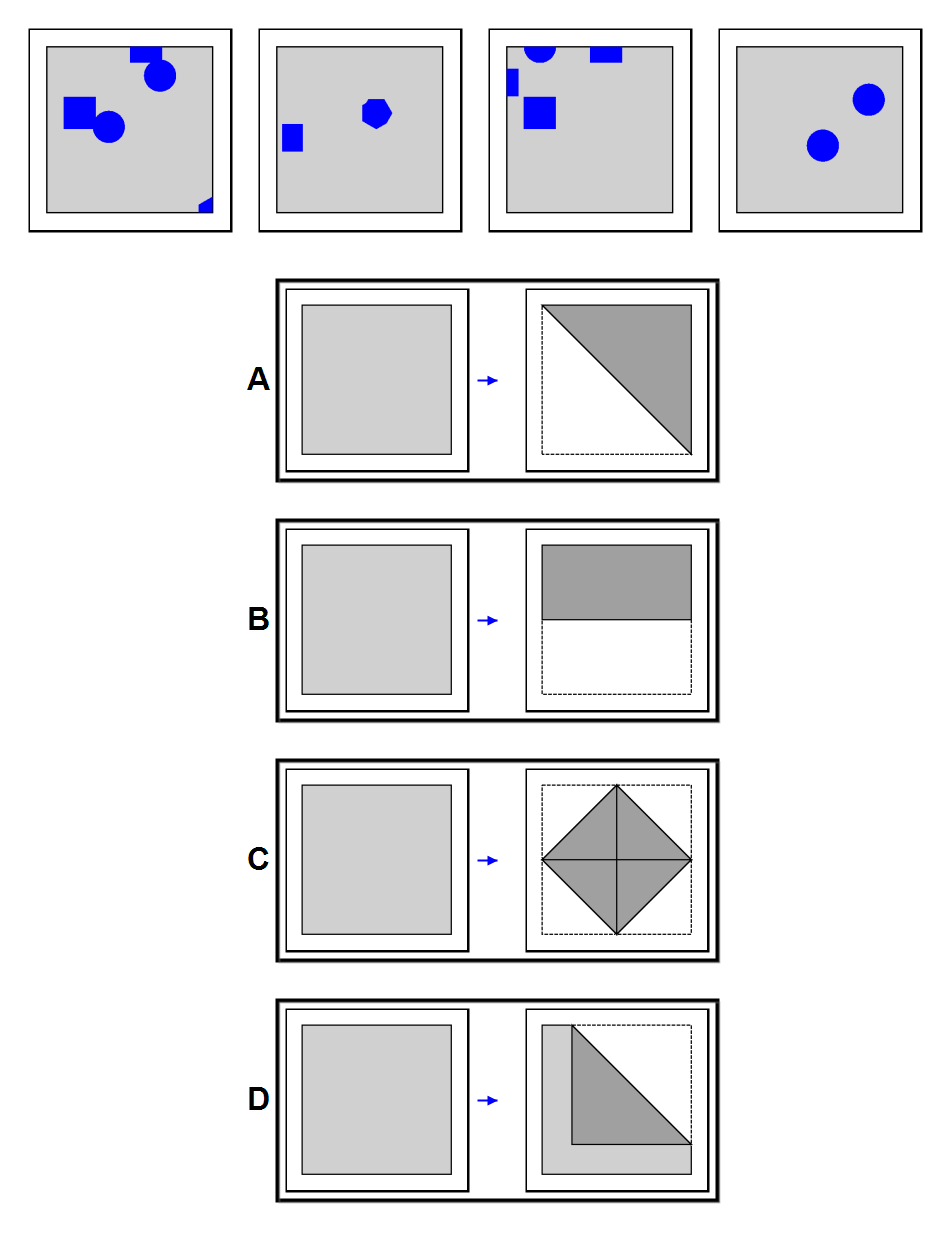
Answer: D